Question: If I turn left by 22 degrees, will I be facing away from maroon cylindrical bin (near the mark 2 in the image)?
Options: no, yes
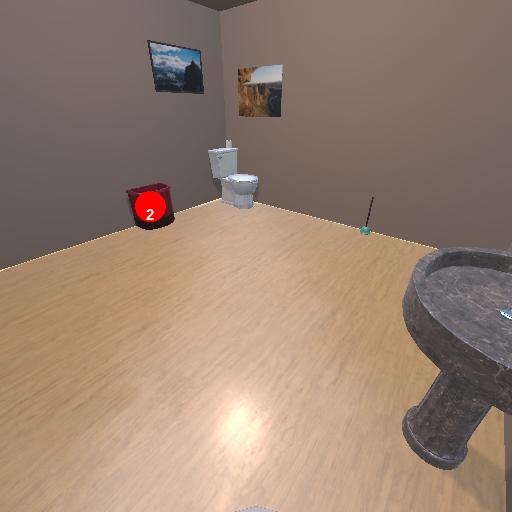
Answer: no